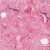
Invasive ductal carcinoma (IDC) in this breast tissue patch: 0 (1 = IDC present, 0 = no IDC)